Interaction volume radius: 10 \u00c5
Interaction volume height: 15 \u00c5
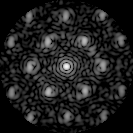
Disorder parameter: 0.4262